You are looking at the short-time Fourier spectrogram of a bearing's acceleration signal. Determine the bearing's health state. Answer with exactly one of: normal, inner_race, outer_race, ball.
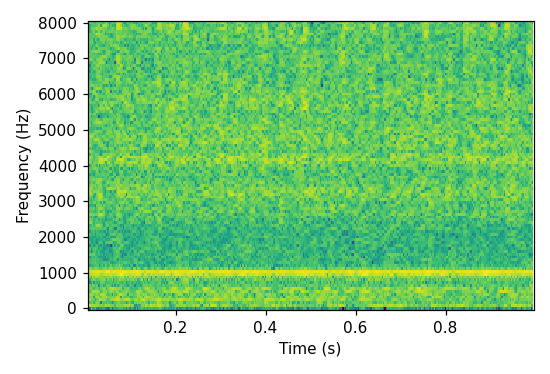
Answer: normal